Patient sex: F
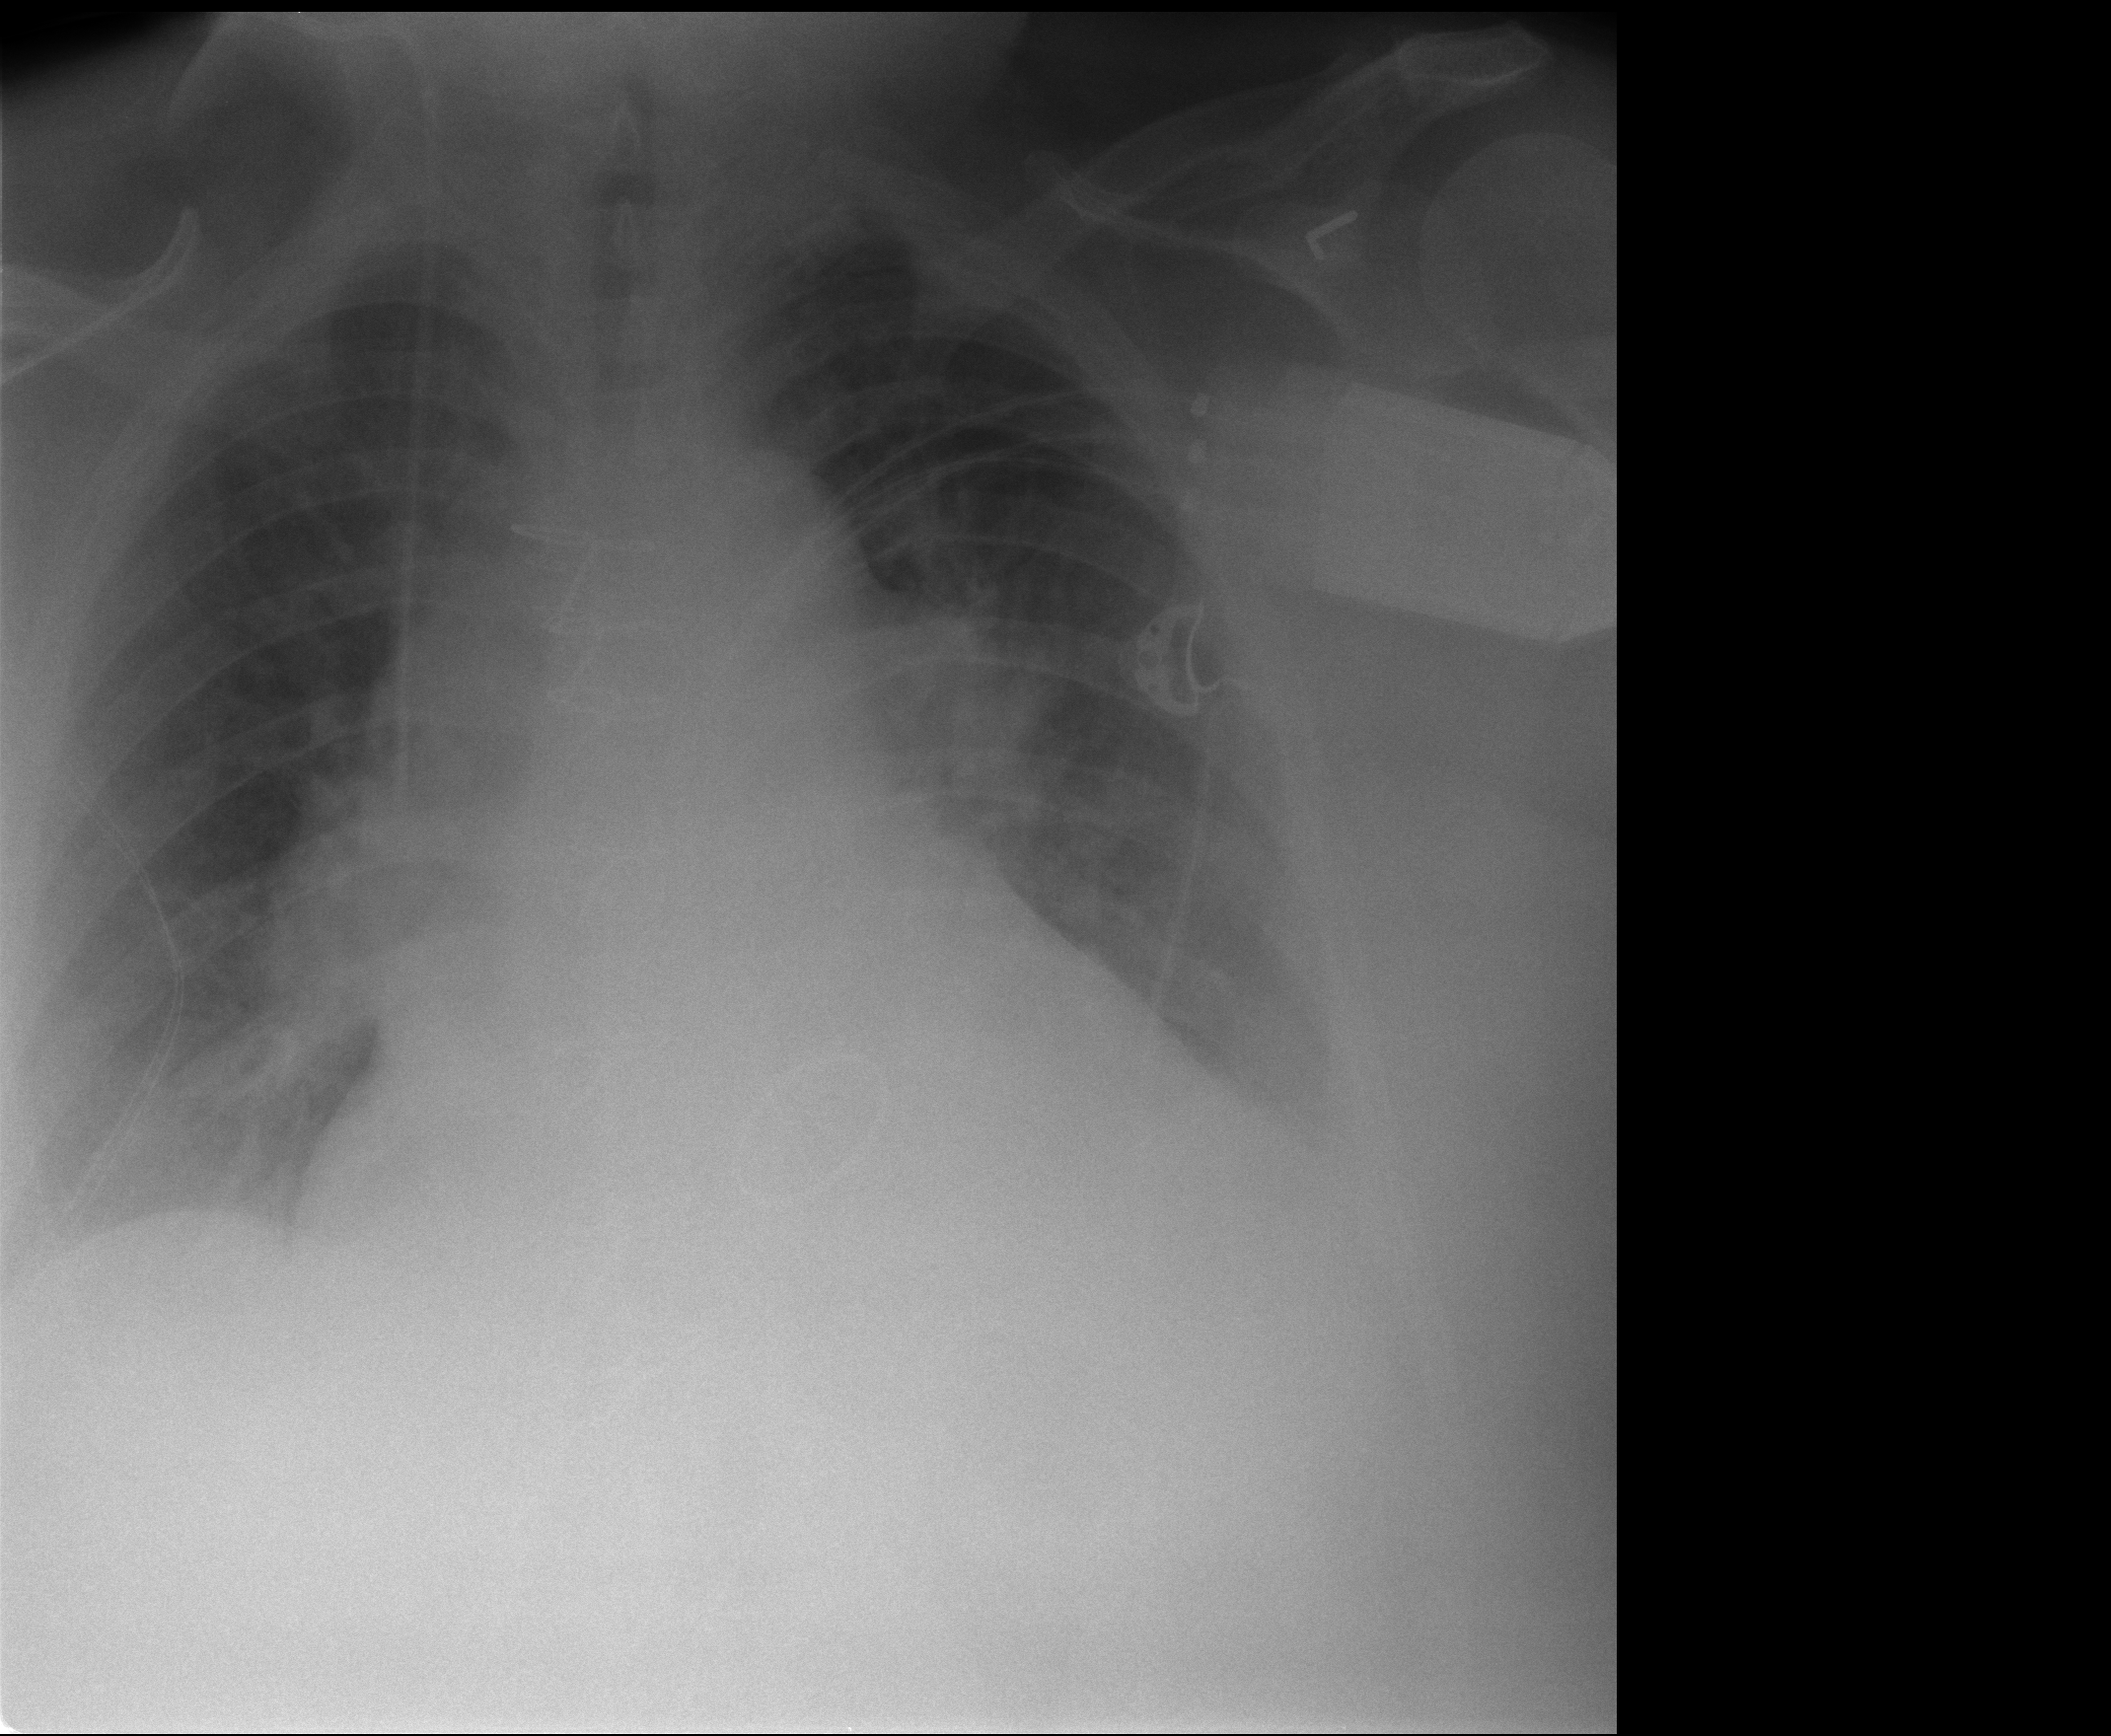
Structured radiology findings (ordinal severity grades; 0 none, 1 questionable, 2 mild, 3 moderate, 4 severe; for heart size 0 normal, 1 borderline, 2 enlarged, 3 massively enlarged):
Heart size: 3
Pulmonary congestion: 2
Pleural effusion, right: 1
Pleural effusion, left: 2
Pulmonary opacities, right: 0
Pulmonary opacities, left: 0
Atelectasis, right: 2
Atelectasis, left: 2